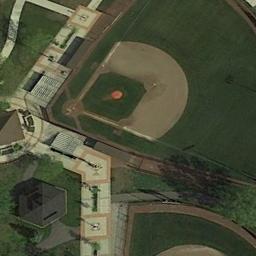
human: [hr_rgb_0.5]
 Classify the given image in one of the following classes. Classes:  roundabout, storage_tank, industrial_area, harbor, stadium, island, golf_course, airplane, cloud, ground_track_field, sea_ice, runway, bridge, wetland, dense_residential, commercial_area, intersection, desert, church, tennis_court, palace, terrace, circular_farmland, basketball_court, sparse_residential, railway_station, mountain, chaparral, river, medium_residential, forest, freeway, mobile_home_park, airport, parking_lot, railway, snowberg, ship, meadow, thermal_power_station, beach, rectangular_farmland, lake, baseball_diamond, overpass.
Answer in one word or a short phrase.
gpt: baseball_diamond